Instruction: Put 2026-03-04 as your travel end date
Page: home
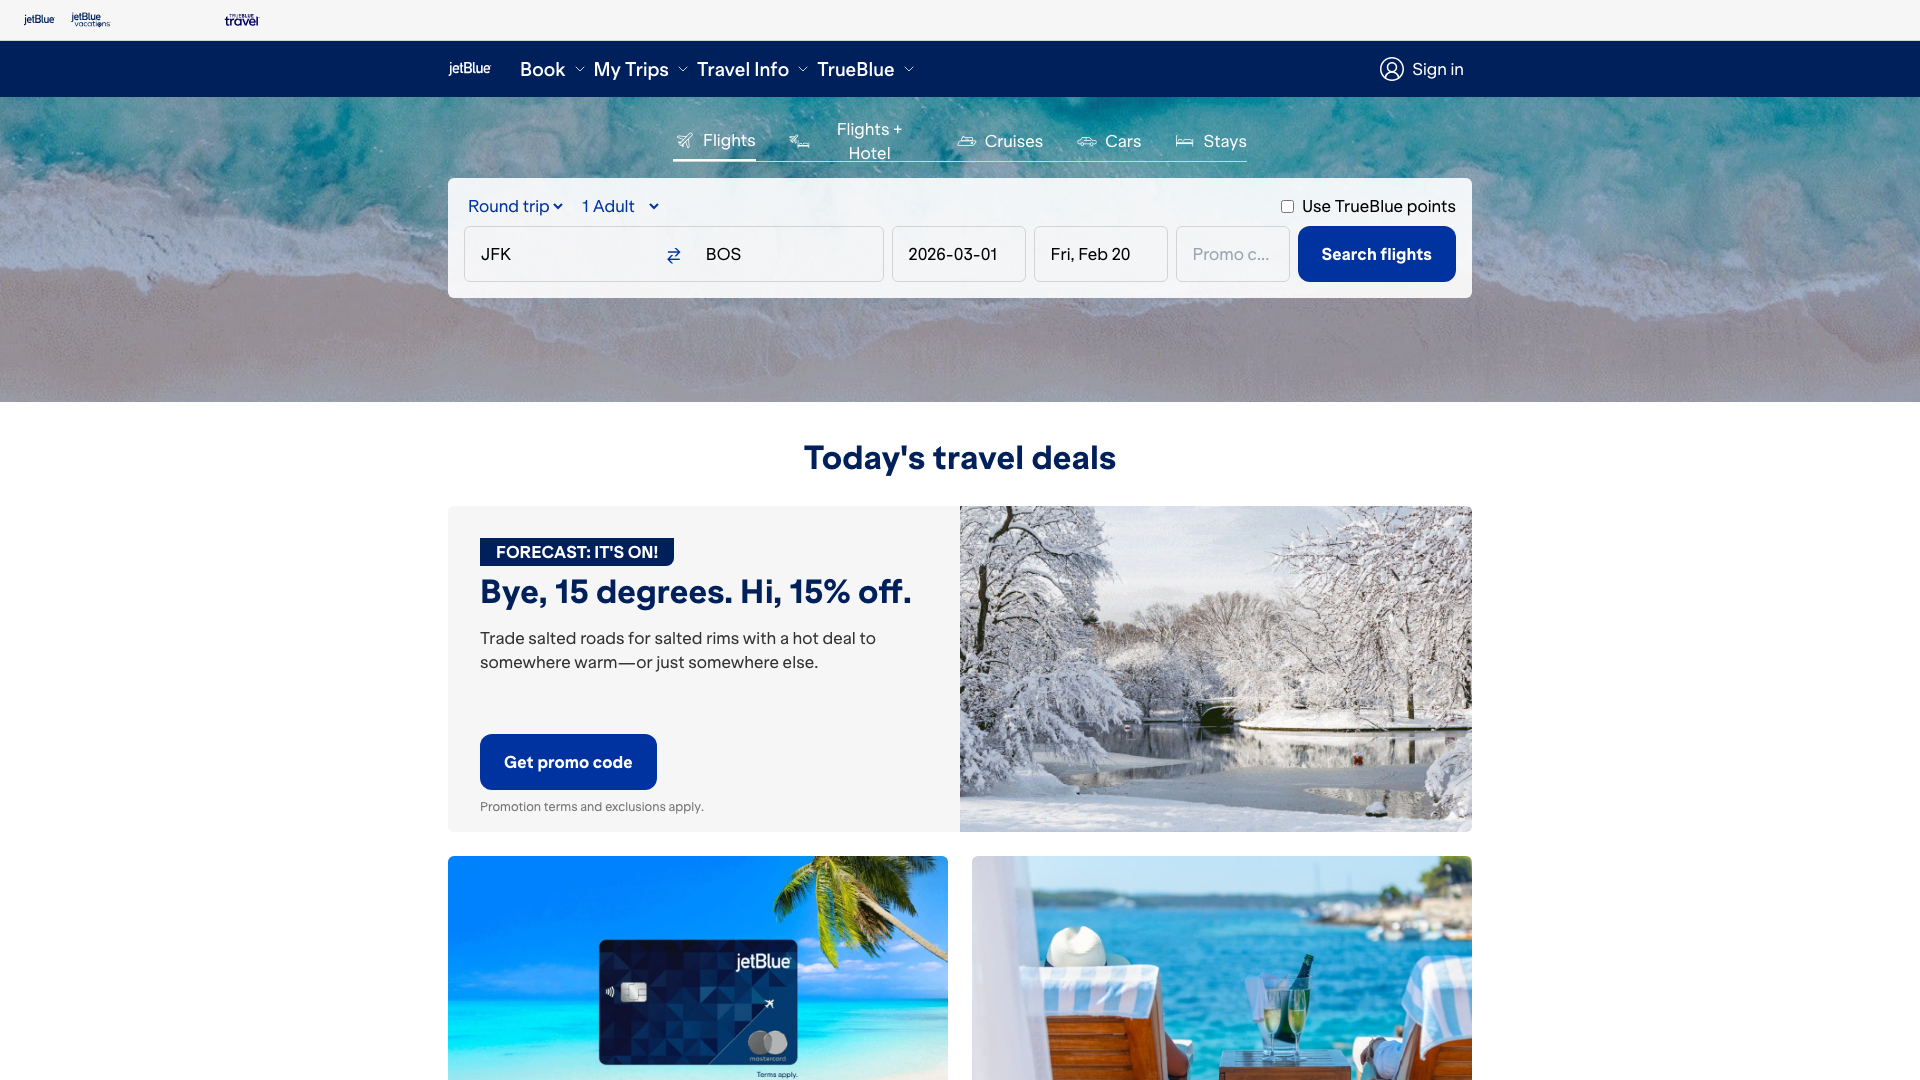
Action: type